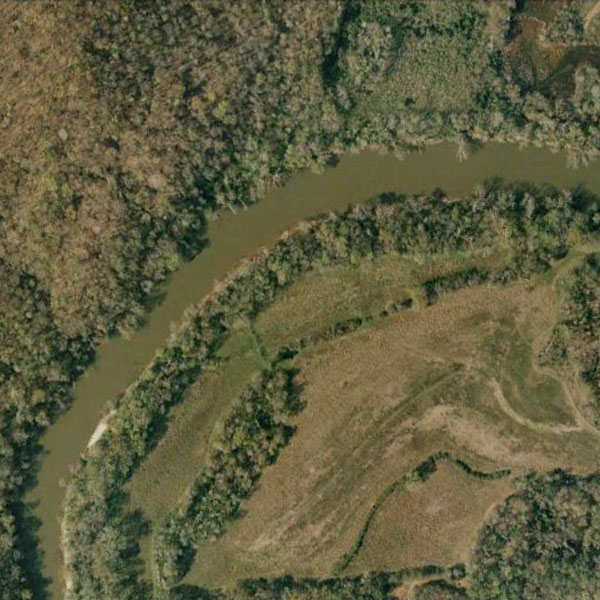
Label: River